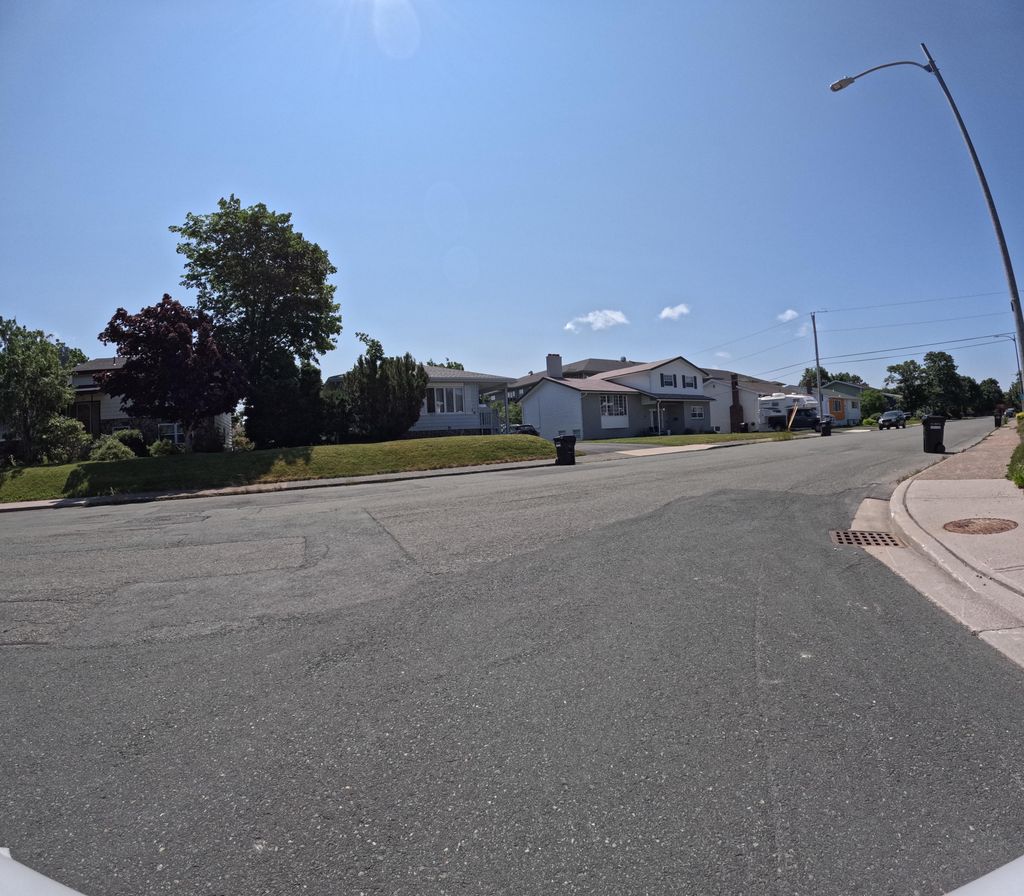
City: st_johns